九年级 · 画法几何学
如图, $P A 、 P B 、 C D$ 分别切 $\odot O$ 于 $A 、 B 、 E$ 三点, $P A=6$.

(1)求 $\triangle P C D$ 的周长;

(2) 若 $\angle P=50^{\circ}$, 求 $\angle C O D$ 的度数.
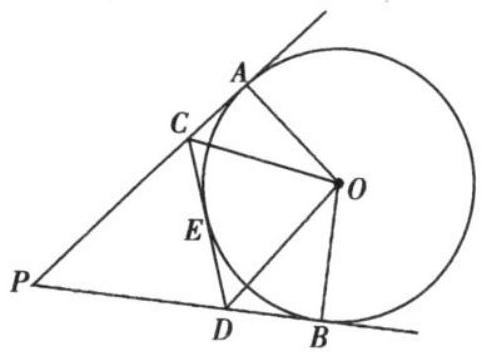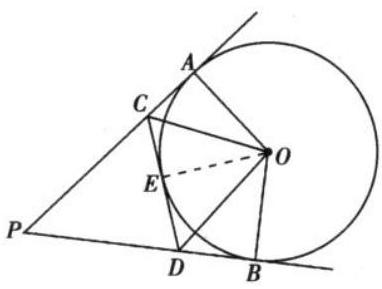
答案: 解: (1) $\because P A 、 P B$ 切 $\odot O$ 于点 $A 、 B, C D$ 切 $\odot O$ 于点 $E$,

$\therefore P A=P B=6, E D=B D, C E=A C$,

$\therefore \triangle P C D$ 的周长 $=P D+D E+P C+C E=2 P A=12$.

(2)连结 $O E ，$ 如图所示，

由切线的性质得 $O A \perp P A, O B \perp P B, O E \perp C D$,

$\therefore \angle O A C=\angle O E C=\angle O E D=\angle O B D=90^{\circ}$,

$\because \angle A O B+\angle P=180^{\circ}$,

$\therefore \angle A O B=180^{\circ}-\angle P=130^{\circ}$,

由切线长定理得 $\angle A O C=\angle E O C, \angle E O D=\angle B O D$,

$\therefore \angle C O D=\frac{1}{2} \angle A O B=\frac{1}{2} \times 130^{\circ}=65^{\circ}$.